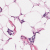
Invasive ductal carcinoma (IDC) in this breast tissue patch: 1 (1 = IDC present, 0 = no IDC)